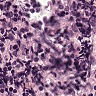
Metastatic tissue present: no